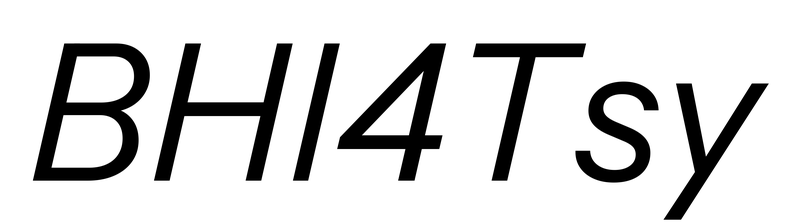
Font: InstrumentSans-Italic_Italic